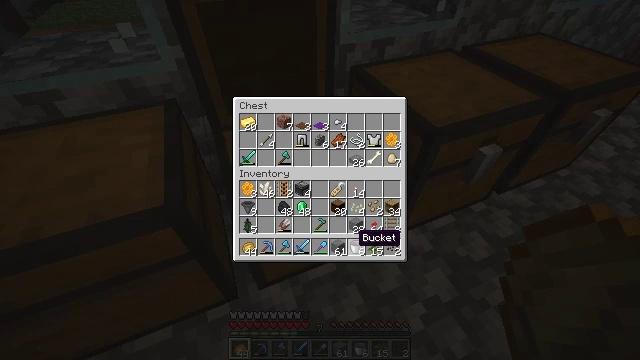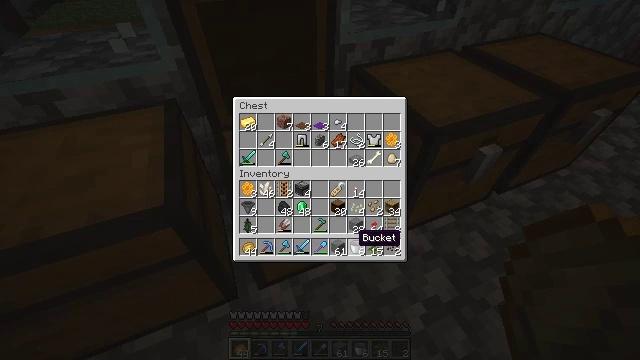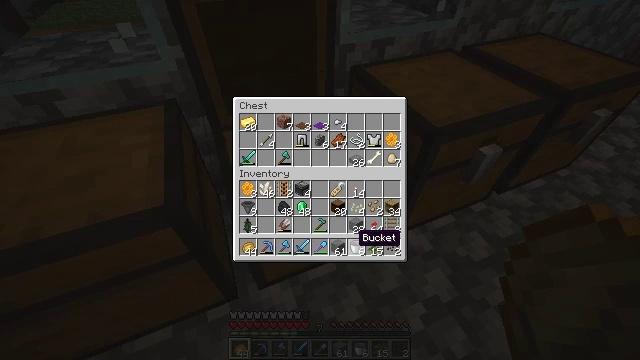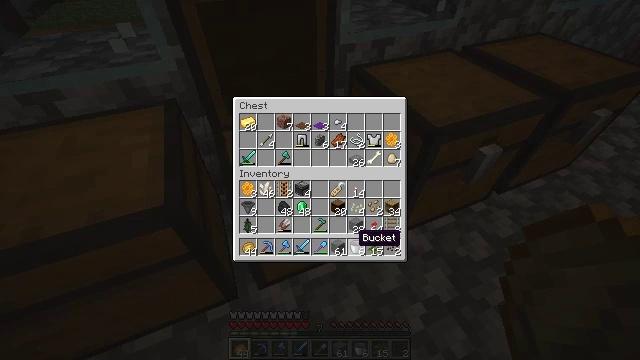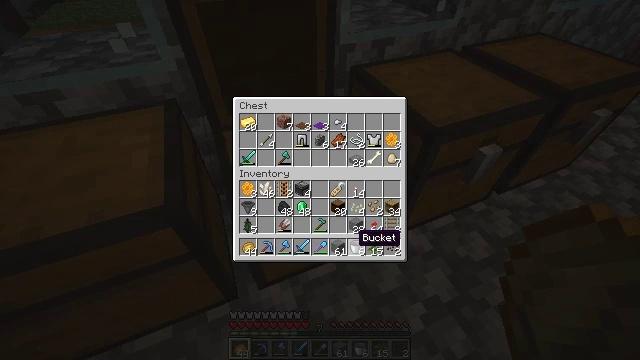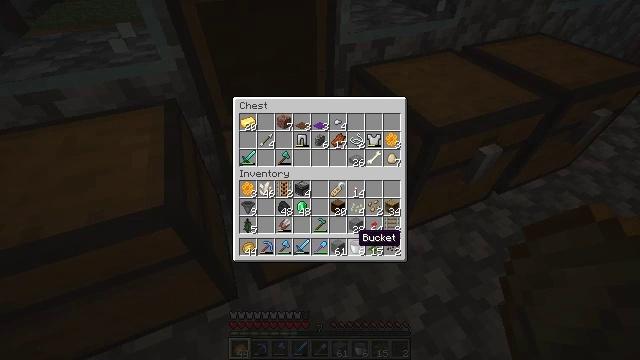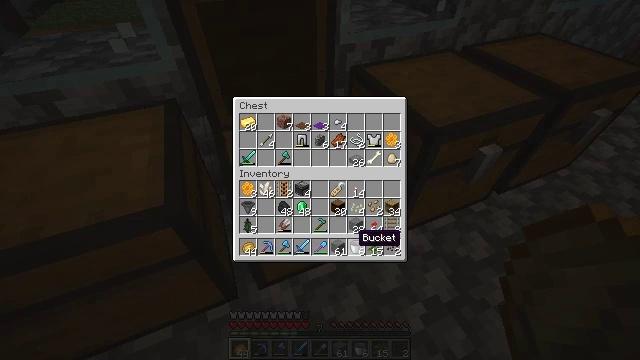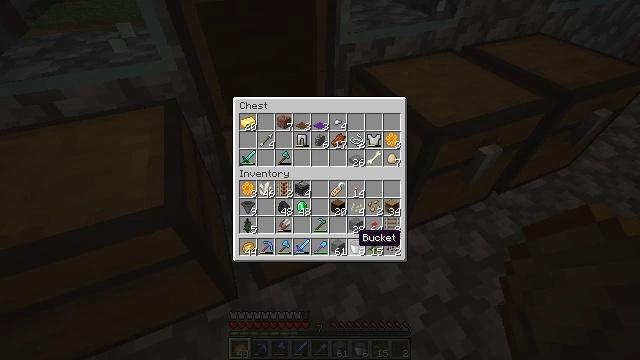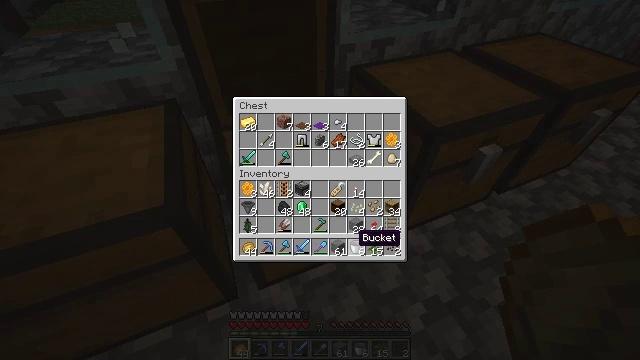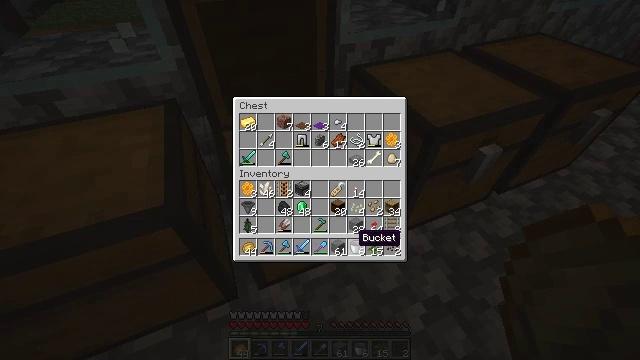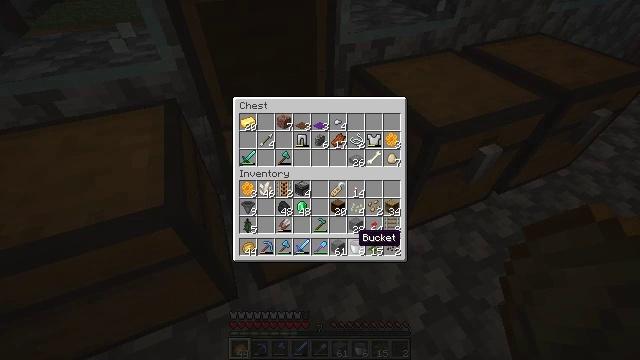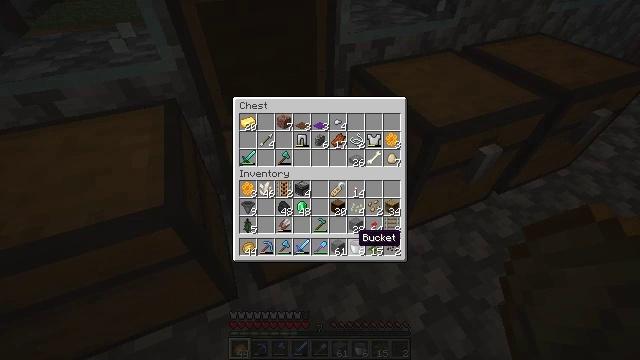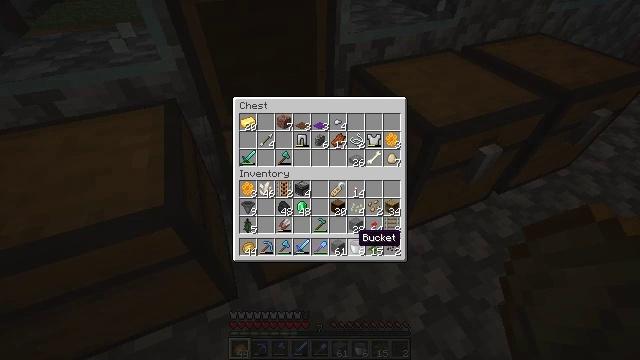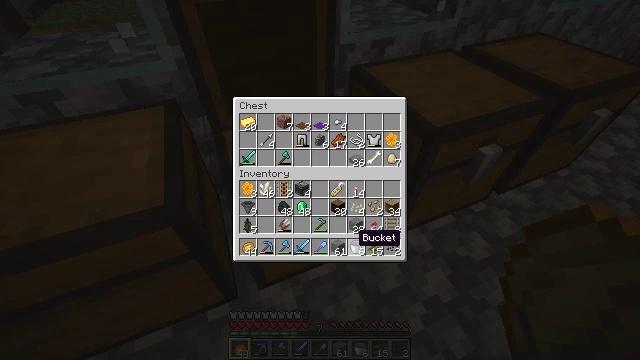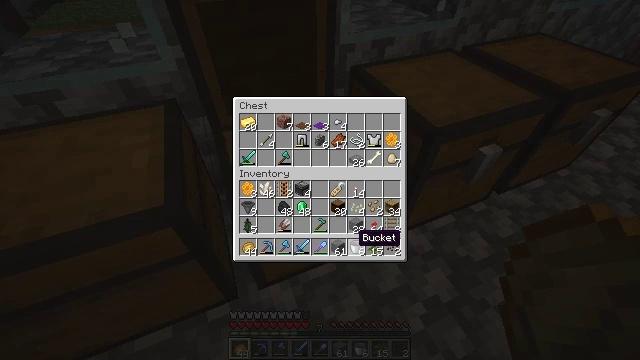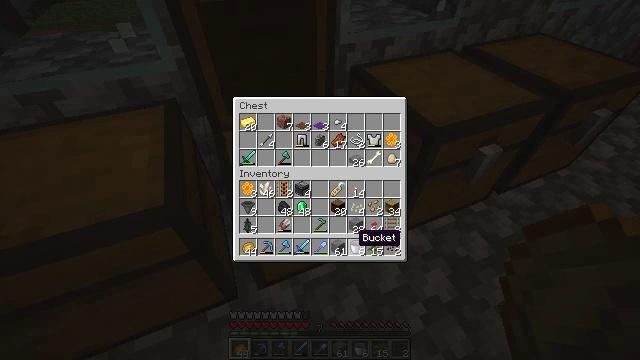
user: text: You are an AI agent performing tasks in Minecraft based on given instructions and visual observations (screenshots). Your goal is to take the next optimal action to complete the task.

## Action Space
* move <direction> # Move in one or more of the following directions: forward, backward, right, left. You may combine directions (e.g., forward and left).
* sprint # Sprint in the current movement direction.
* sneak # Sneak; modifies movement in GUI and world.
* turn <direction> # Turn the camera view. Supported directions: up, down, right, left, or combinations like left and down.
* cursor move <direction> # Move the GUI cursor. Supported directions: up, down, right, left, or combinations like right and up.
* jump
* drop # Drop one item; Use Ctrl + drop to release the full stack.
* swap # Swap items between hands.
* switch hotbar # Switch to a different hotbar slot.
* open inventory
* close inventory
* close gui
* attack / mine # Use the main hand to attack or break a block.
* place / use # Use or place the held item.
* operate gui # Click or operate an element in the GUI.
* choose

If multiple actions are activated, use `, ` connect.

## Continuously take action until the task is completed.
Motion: motion action
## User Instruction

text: Recover the brewing stand by mining it.
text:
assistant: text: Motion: no_op
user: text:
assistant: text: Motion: no_op
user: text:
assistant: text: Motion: no_op
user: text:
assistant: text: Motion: no_op
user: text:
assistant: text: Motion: no_op
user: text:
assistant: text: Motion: no_op
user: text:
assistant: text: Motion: no_op
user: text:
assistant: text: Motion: no_op
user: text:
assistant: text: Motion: no_op
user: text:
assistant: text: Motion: no_op
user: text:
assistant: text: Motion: no_op
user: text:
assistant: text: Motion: no_op
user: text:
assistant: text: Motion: no_op
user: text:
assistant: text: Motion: no_op
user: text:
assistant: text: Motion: no_op
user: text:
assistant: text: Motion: no_op
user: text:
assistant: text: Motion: no_op
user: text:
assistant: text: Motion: no_op
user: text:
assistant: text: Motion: no_op
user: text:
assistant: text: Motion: no_op
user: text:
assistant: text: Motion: no_op
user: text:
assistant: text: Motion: no_op
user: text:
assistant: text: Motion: no_op
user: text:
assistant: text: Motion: no_op
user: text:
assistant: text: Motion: no_op
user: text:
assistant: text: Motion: no_op
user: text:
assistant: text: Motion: no_op
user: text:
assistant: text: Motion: no_op
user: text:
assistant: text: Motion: no_op
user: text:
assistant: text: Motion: no_op